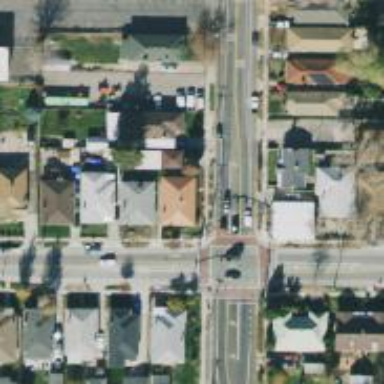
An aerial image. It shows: Footway with marked crossing lines.